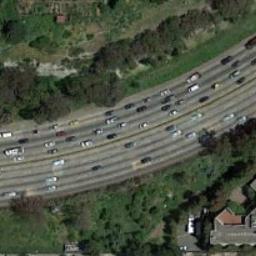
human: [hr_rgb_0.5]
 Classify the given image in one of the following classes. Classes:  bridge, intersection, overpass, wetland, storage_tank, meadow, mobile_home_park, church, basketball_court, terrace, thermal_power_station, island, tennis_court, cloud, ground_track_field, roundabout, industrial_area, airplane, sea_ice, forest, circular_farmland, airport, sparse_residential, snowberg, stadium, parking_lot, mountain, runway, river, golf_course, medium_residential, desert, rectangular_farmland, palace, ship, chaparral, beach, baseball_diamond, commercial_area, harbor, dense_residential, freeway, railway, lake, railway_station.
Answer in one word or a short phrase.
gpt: freeway